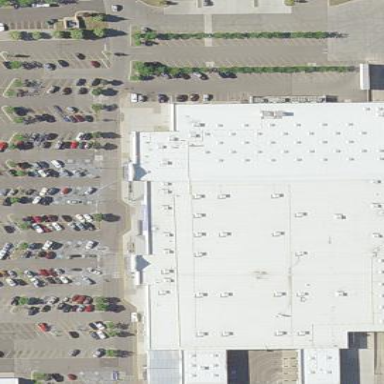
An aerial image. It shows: Retail building housing supermarket.